Question: ,
I've got my code running perfectly fine, but it looks nasty. Its purpose is to search and display workers from my database that match search criteria. I've got a 'DataGridView' on my form filled with workers databinded from my database. After I press 'Search' button I only want to display the list of workers matching the criteria from 'TextBoxes/ComboBoxes'. If they're empty it's displaying a full list once again.
---

'''
private void btnSearch_Click(object sender, EventArgs e)
{
FillList();
List<Worker> list = new List<Worker>();
bool match = false;
foreach (var worker in workerBindingSource)
{
if (txtName.Text.Length > 0 && !((Worker)worker).Name.ToLowerInvariant().Contains(txtName.Text.ToLowerInvariant()))
{
match = false;
continue;
}
else
match = true;
if (txtLastName.Text.Length > 0 && !((Worker)worker).LastName.ToLowerInvariant().Contains(txtLastName.Text.ToLowerInvariant()))
{
match = false;
continue;
}
else
match = true;
if (txtOIB.Text.Length > 0 && !((Worker)worker).OIB.ToLowerInvariant().Contains(txtOIB.Text.ToLowerInvariant()))
{
match = false;
continue;
}
else
match = true;
if (txtLocation.Text.Length > 0 && !((Worker)worker).Location.ToLowerInvariant().Contains(txtLocation.Text.ToLowerInvariant()))
{
match = false;
continue;
}
else
match = true;
if (txtAddress.Text.Length > 0 && !((Worker)worker).Address.ToLowerInvariant().Contains(txtAddress.Text.ToLowerInvariant()))
{
match = false;
continue;
}
else
match = true;
if (txtPhoneNumber.Text.Length > 0 && !((Worker)worker).PhoneNumber.ToLowerInvariant().Contains(txtPhoneNumber.Text.ToLowerInvariant()))
{
match = false;
continue;
}
else
match = true;
if (!cboProfessionalQualification.SelectedValue.ToString().Equals("Empty") && !((Worker)worker).ProfessionalQualification.ToString().ToLowerInvariant().Contains(cboProfessionalQualification.SelectedValue.ToString().ToLowerInvariant()))
{
match = false;
continue;
}
else
match = true;
if (!cboDegree.SelectedValue.ToString().Equals("Empty") && !((Worker)worker).Degree.ToString().ToLowerInvariant().Equals(cboDegree.SelectedValue.ToString().ToLowerInvariant()))
{
match = false;
continue;
}
else
match = true;
if (match)
{
list.Add(WorkerDAO.ReadWorker(((Worker)worker).ID));
}
}
SortableBindingList<Worker> sortableList = new SortableBindingList<Worker>(list);
workerBindingSource.DataSource = sortableList;
}
'''
---
Everything in code with "txt" prefix is 'TextBox' and everything with "cbo" prefix is 'ComboBox'. 'ComboBoxes' contain certain enums that user can pick. If 'ComboBox' is displaying enum value it means user picked nothing (same as zero length value of string). 'SortableBindingList' is just for sorting purpose on column header click, nothing important in this case. 'ReadWorker' method is returning a worker only if he's matching all searching values and he's then added to list I display on 'DataGridView' after. 'FillList' method is setting whole list of workers from database to 'DataBindingSource'.
---
'''
public static Worker ReadWorker(int workerID)
{
var worker = ReadEverything().Where(x => x.ID == workerID).FirstOrDefault();
return worker;
}
'''
---
Method 'ReadEverything' returns list of all workers from database.
I'm looking for a LINQ solution (or any other better solution) to reduce my code drastically and make it more readable, but since I'm still pretty fresh to programming and LINQ I can't figure it out myself. So I wondered if you guys could help me a bit or at least point me at right direction.
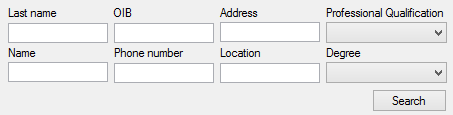
Answer: If your datagridview already has all the data from database, I'll suggest you not to go to database for search again, because you already have all the data. Just filter it in memory and show it.
If at all you need to hit database for some reason, there is no reason to get all the data from database and filter it in client side, just pass the "workerId" to stored procedure, let the SP add proper where condition and return the filtered data.
To implement in memory filtering using Binding Source:
'''
bindingSource.Filter = "columnname = 'value'";
private void button1_Click(object sender, EventArgs e)
{
string searchValue = textBox1.Text;
dataGridView1.SelectionMode = DataGridViewSelectionMode.FullRowSelect;
bindingSource.Filter = string.Format("{0} = '{1}'","YourColumnName", searchValue );
//here you can do selection if you need
}
To remove filter use the following
bindingSource.RemoveFilter();
//or
bindingSource.Filter = null;
'''
Originally posted as answer <URL>.